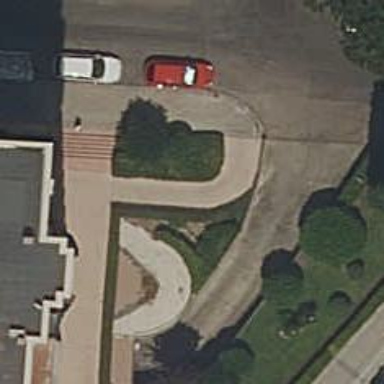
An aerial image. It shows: Sidewalk.